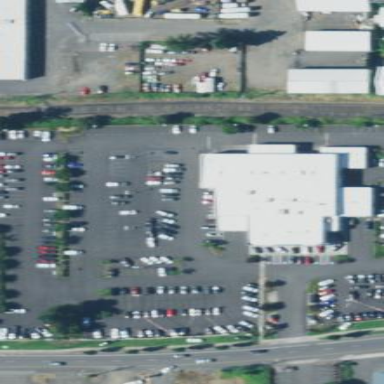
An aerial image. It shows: Car shop building.